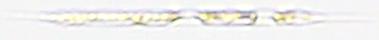
Label: Rhizosolenia